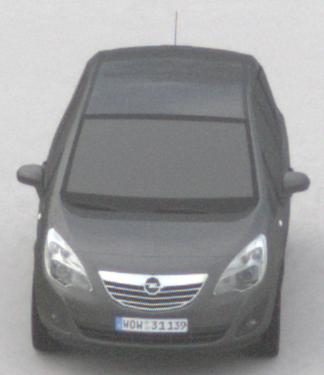
Make: Opel
Model: Meriva 1.4
Detailed model: Meriva (B)
Model produced from: 2010/05
Model produced until: 2013/11
Doors: 5
Color: gray
Road condition: dry road
Daytime: midday
Contrast: low contrast